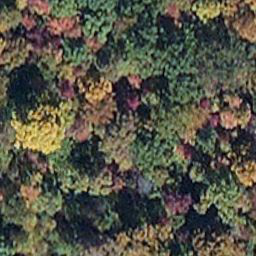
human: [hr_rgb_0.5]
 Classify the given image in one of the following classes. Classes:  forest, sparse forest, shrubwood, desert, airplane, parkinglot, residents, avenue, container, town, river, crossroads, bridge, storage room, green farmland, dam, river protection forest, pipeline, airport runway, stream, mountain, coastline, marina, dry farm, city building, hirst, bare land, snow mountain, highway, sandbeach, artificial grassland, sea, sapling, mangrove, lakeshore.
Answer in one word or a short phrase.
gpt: mangrove